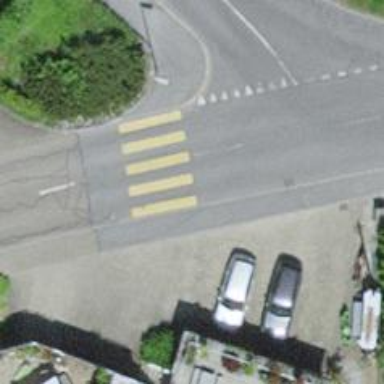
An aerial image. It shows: Uncontrolled zebra crossing.